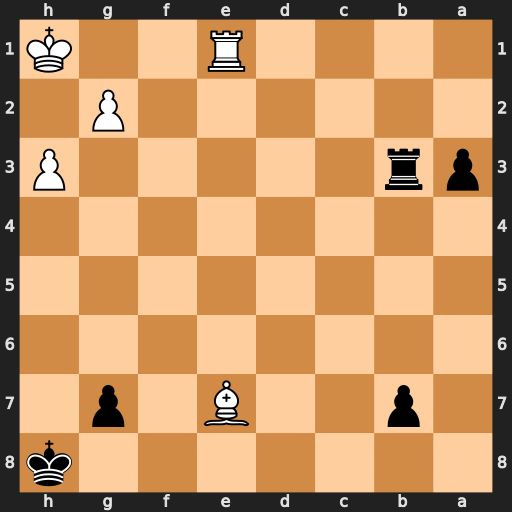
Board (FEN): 7k/1p2B1p1/8/8/8/pr5P/6P1/4R2K
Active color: b
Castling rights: -
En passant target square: -
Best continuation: a2 Kh2 Rb1